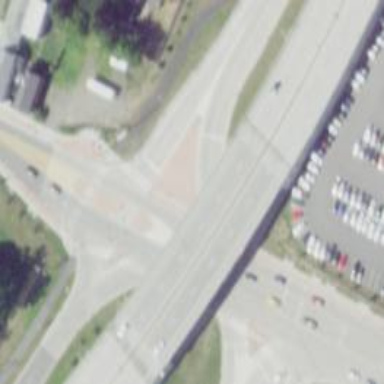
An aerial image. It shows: Traffic island on the road.